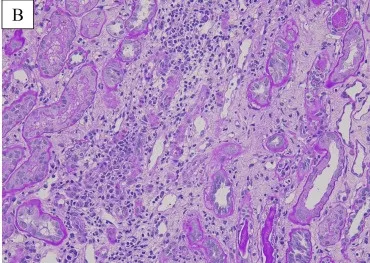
Renal pathology findings of light and electron microscopy. (B, C) The tubulointerstitium showed inflammatory cell infiltration and tubulitis (PAS staining).
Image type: pathology (pas)